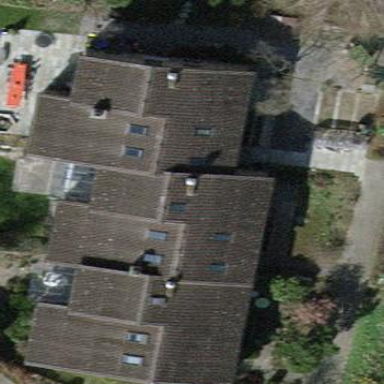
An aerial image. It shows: Terrace building.